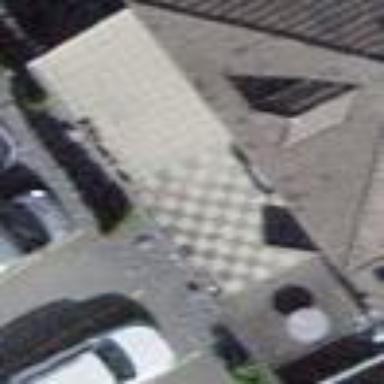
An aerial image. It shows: View of roof of building.